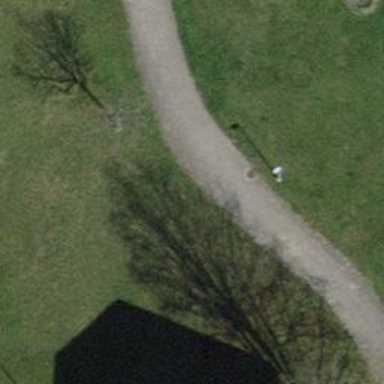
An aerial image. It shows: Footway with sett surface.